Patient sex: M
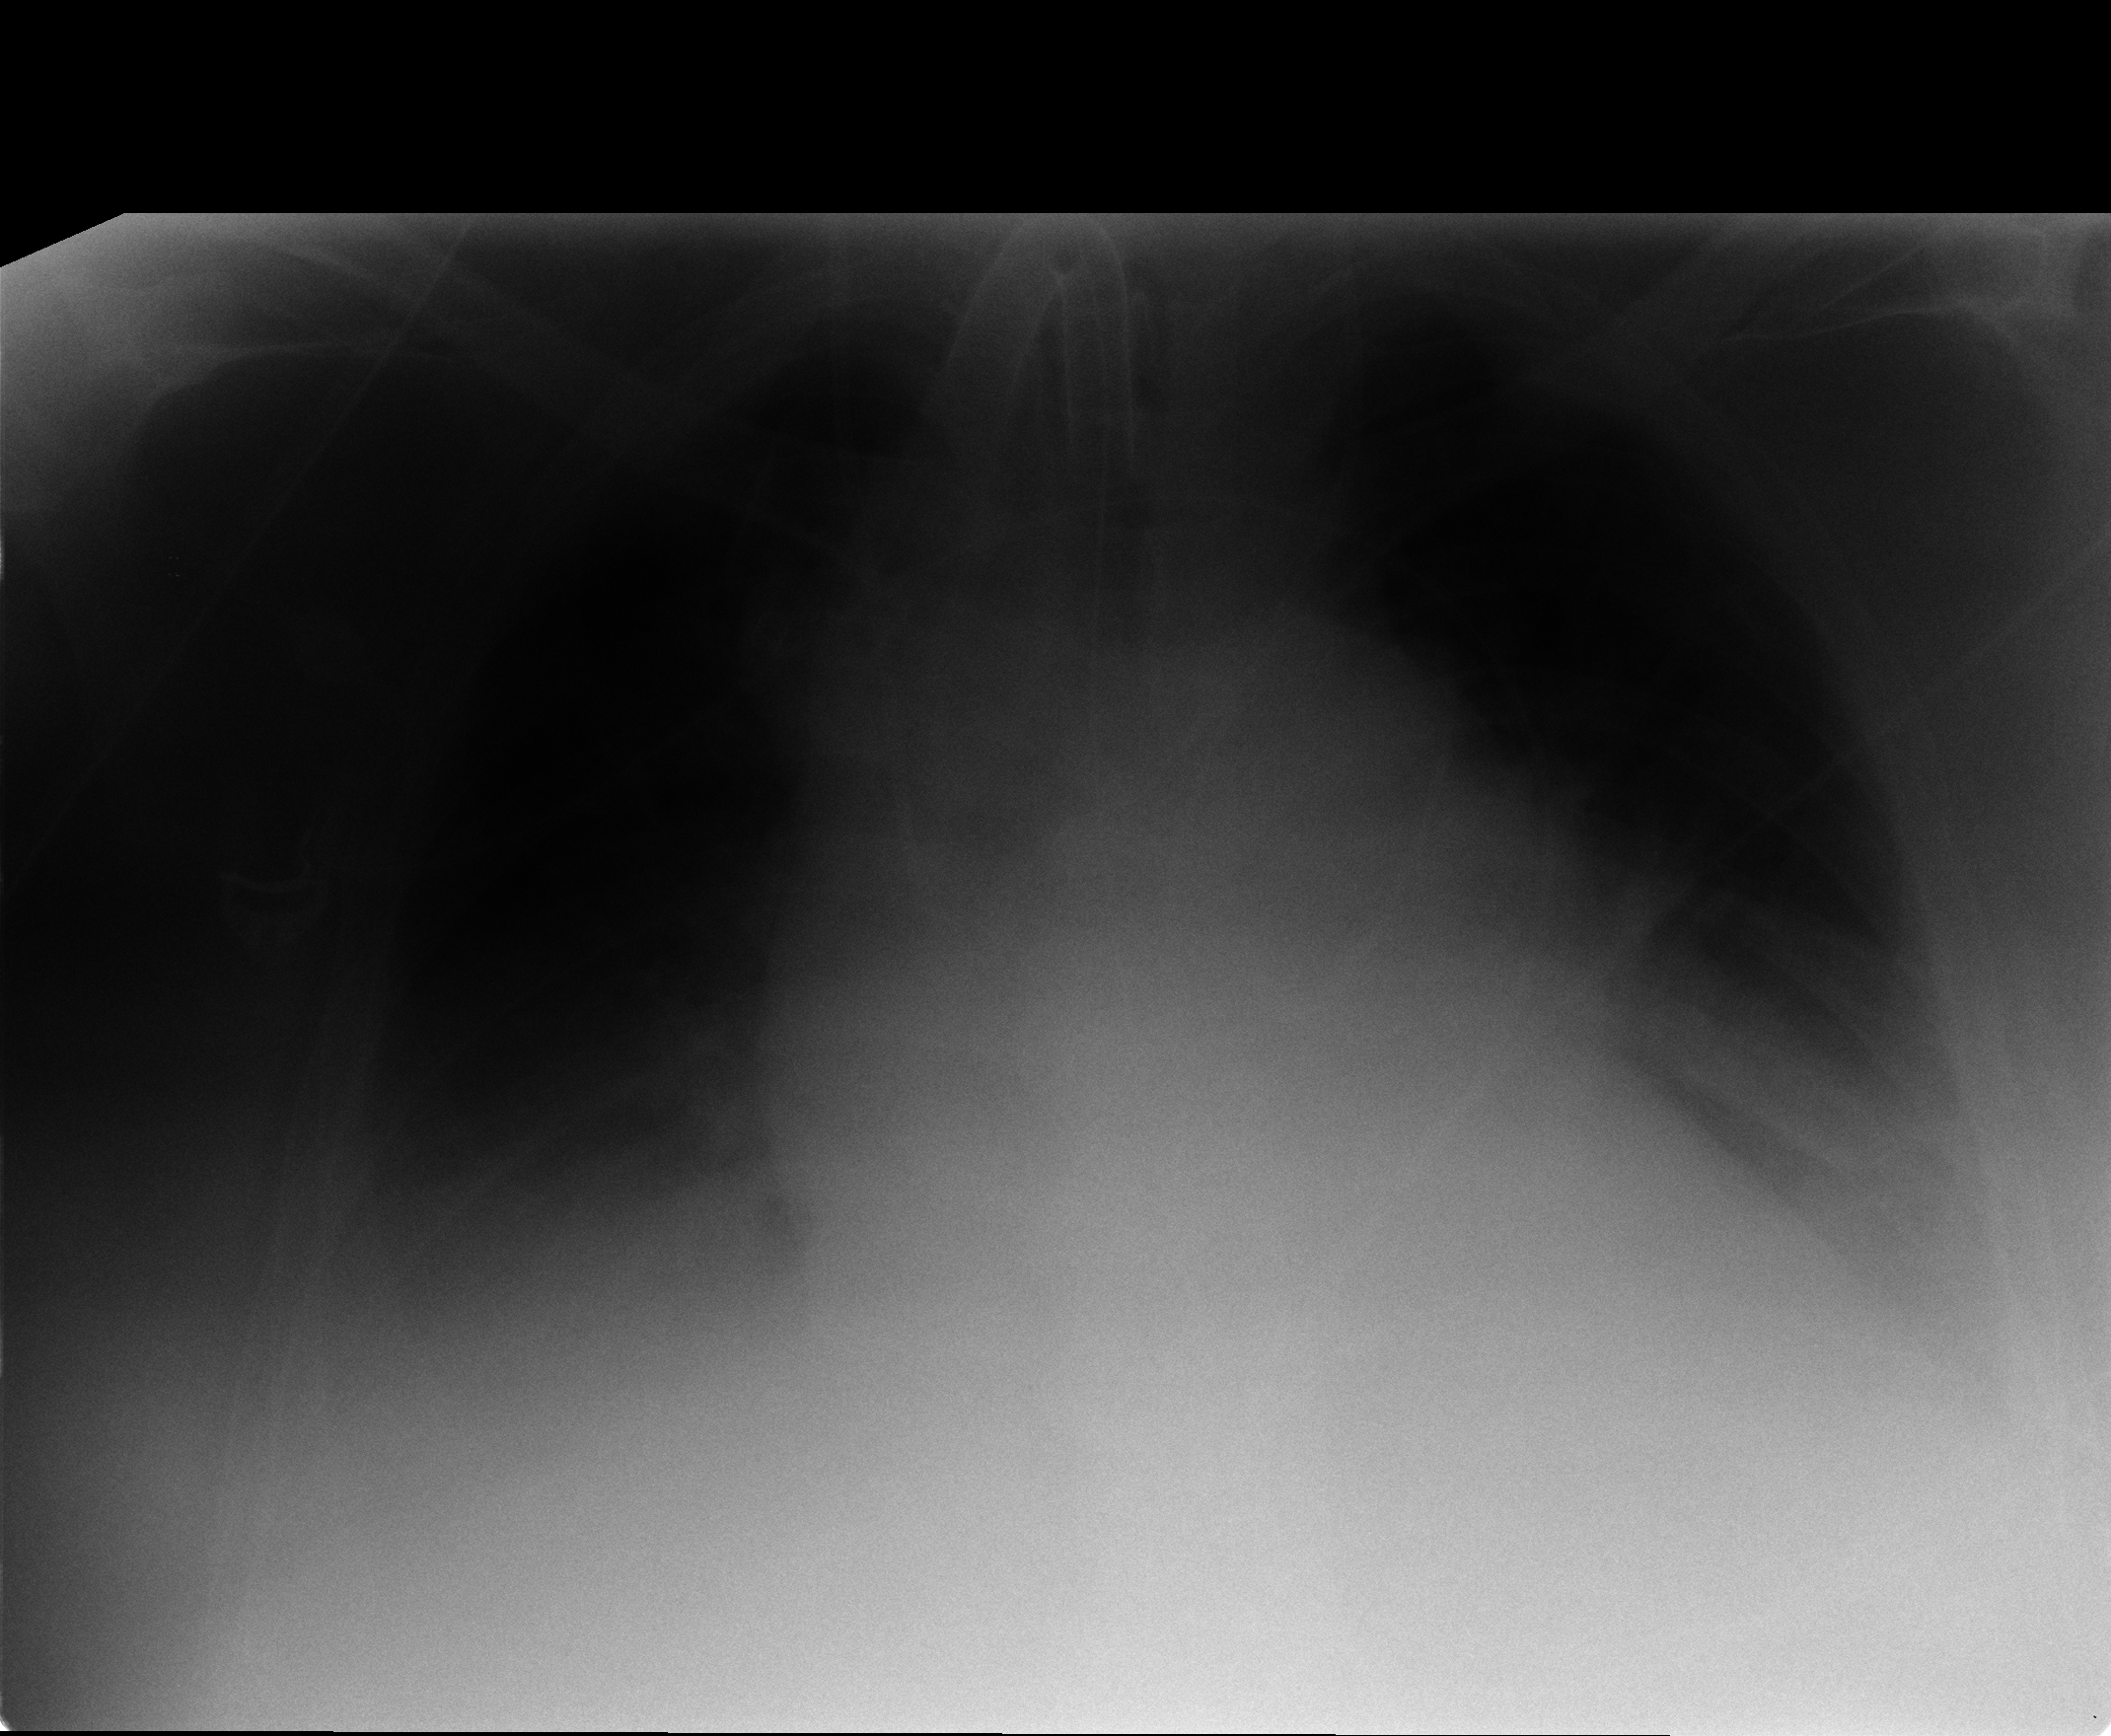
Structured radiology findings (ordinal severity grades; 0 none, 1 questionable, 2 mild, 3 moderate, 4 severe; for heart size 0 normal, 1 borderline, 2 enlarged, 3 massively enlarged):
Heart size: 0
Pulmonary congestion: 0
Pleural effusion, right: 1
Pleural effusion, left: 1
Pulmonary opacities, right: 0
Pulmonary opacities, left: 0
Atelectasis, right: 1
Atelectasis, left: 1